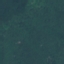
Label: Forest